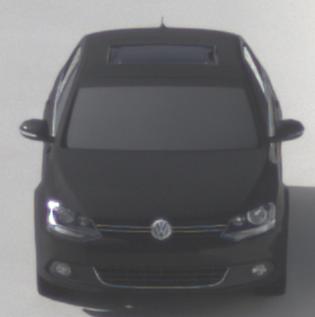
Make: VW
Model: Jetta 1.2 TSI
Detailed model: Jetta (IV)
Model produced from: 2011/01
Model produced until: 2014/08
Doors: 4
Color: black
Road condition: dry road
Daytime: morning or afternoon
Contrast: high contrast